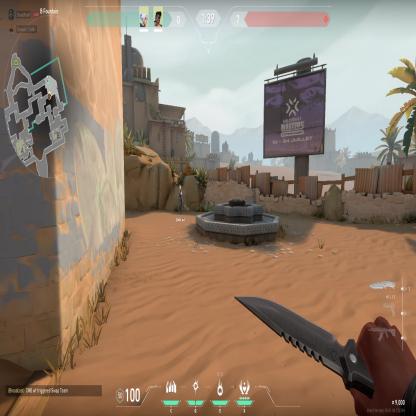
Label: teammate